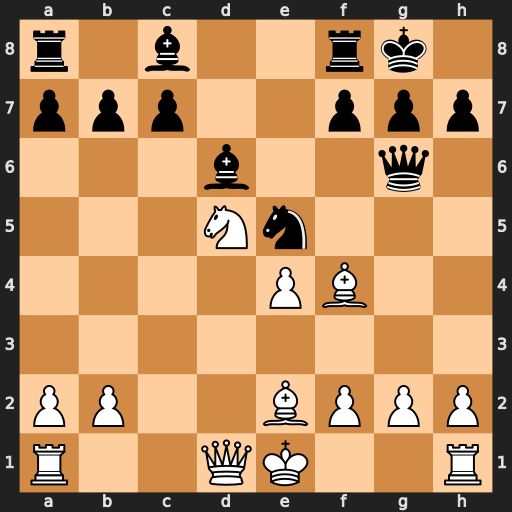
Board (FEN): r1b2rk1/ppp2ppp/3b2q1/3Nn3/4PB2/8/PP2BPPP/R2QK2R
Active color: w
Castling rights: KQ
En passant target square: -
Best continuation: Bxe5 Qxg2 Bf3